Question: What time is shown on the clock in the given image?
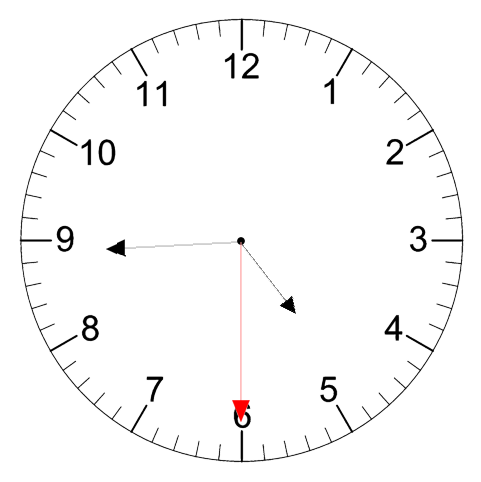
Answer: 04:44:30